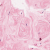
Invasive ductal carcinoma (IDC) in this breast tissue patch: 0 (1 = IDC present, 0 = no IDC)